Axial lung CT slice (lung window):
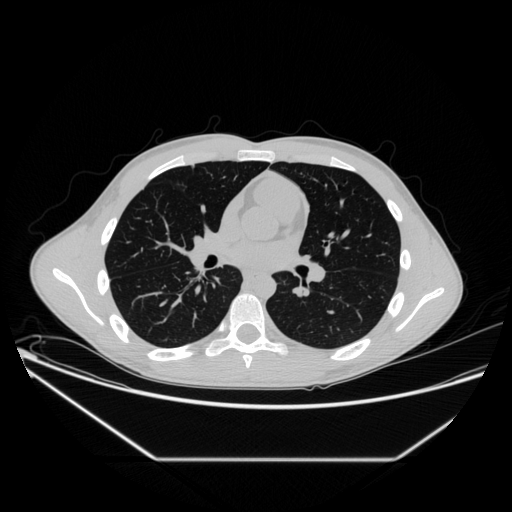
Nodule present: no